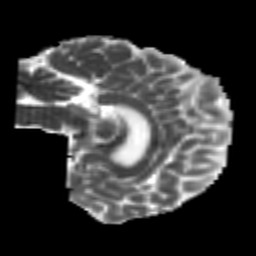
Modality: MD
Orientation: sagittal
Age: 25
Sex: male
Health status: healthy
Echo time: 0.074 s